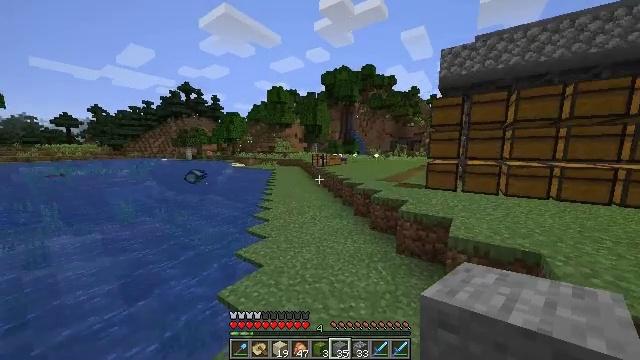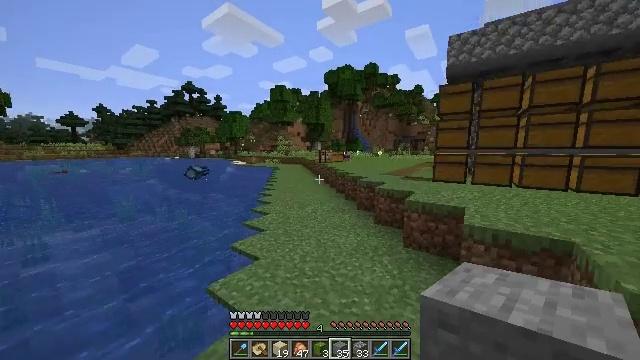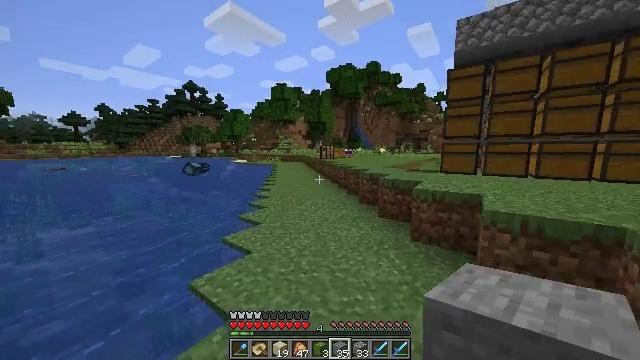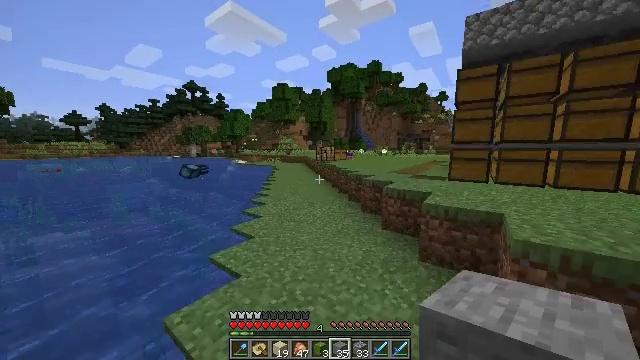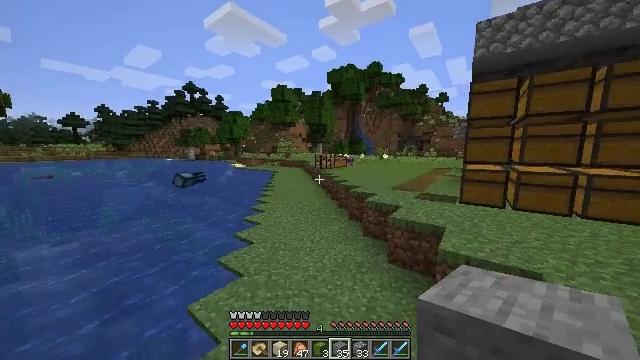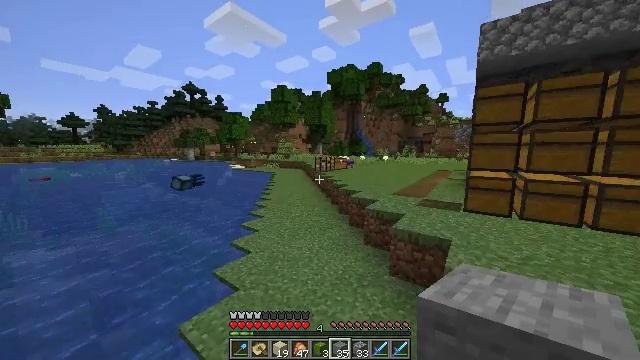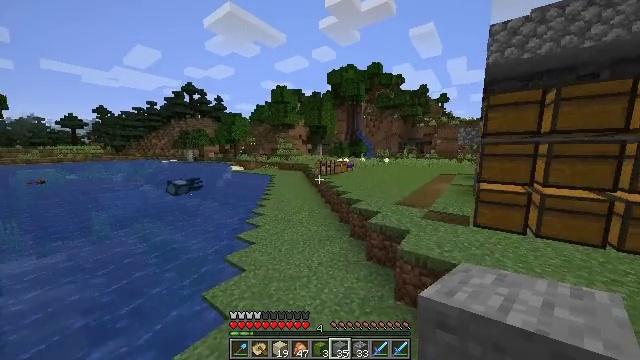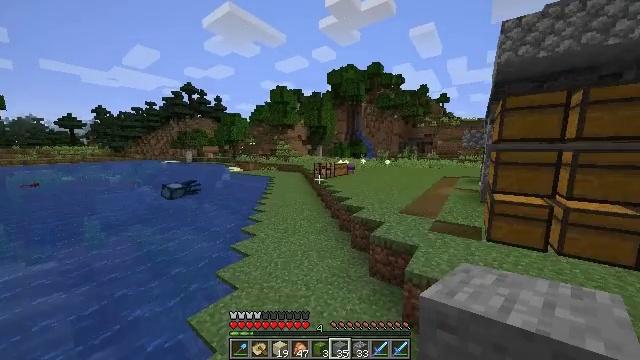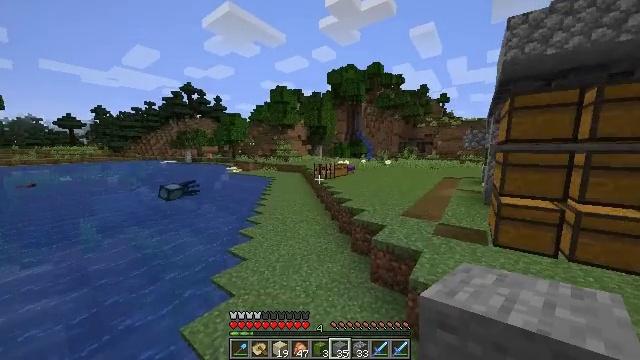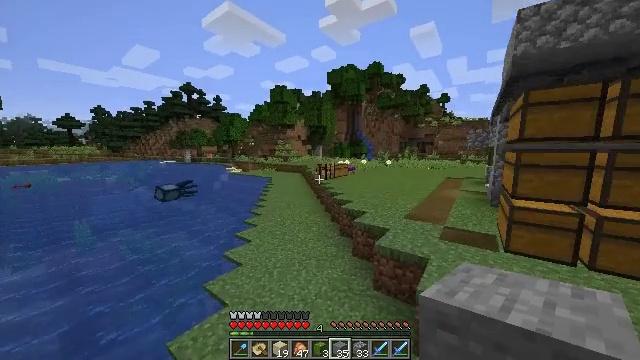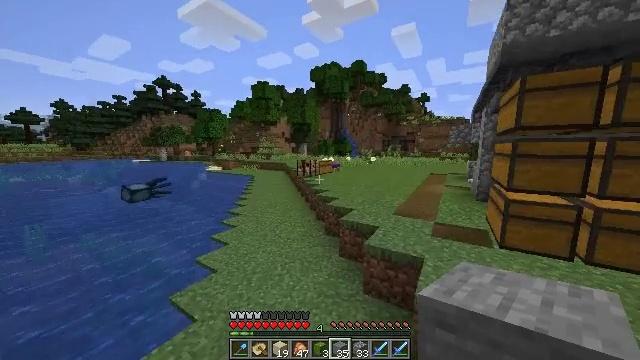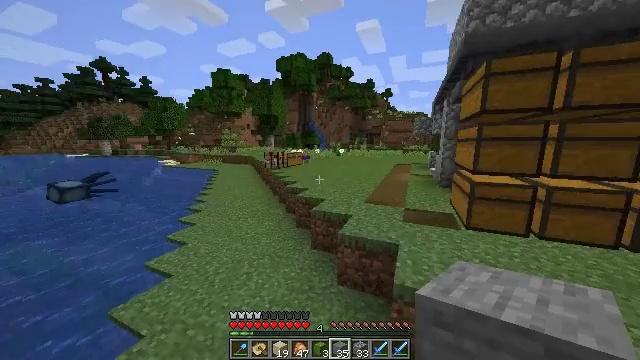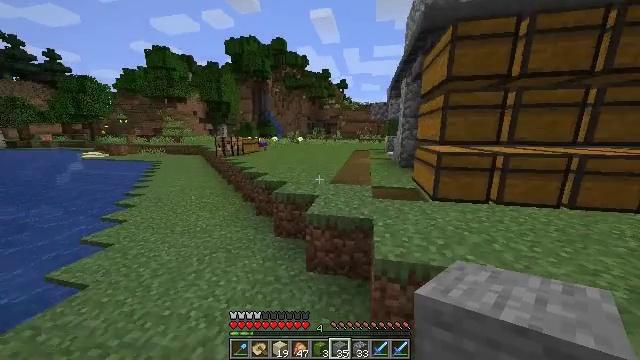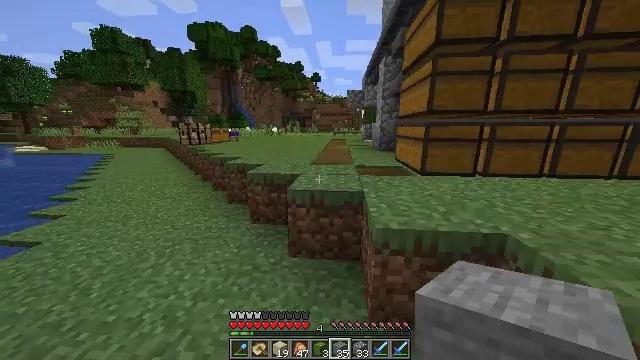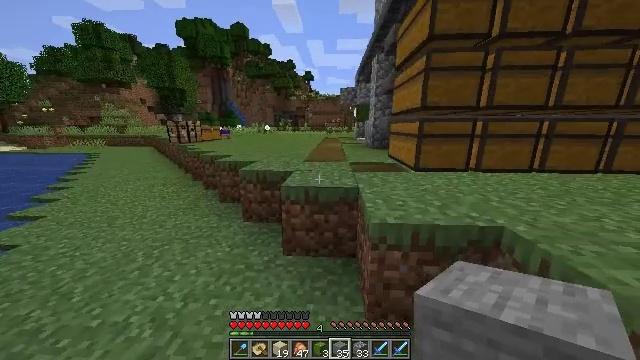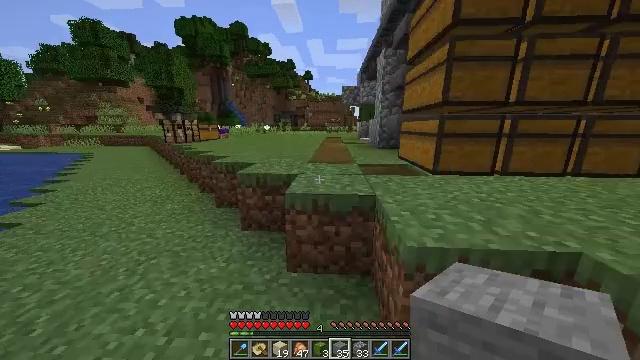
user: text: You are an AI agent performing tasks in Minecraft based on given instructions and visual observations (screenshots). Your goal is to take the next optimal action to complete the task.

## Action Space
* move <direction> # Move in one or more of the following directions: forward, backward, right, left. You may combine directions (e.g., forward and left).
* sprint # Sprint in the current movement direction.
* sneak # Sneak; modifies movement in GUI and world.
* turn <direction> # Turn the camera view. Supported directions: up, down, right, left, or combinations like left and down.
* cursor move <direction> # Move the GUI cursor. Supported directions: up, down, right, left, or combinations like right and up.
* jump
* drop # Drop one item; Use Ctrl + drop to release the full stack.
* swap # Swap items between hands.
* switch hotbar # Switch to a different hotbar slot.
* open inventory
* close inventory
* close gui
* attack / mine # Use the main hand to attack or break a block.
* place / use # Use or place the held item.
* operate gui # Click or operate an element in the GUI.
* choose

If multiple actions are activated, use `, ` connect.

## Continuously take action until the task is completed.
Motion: motion action
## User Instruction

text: Clear the sweet berry bush to collect the sweet berries.
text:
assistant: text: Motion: move forward, jump
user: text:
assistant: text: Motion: move forward, jump
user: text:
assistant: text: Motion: move forward, jump
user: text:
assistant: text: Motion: move forward, sprint, jump
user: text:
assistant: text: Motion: move forward, sprint, jump
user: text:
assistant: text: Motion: move forward, jump
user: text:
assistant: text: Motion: move forward, jump
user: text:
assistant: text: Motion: move forward, jump
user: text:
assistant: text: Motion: move forward, jump
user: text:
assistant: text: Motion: move forward, turn right, jump
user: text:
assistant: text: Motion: move forward, turn right and down, jump
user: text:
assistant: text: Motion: move forward, turn right and down, jump
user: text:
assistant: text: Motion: move forward, turn right and down, jump
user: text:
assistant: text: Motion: move forward, turn right, jump
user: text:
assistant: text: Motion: move forward, jump
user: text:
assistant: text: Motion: move forward, sprint, jump
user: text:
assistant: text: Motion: move forward, sprint, jump
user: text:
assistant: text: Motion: move forward, jump
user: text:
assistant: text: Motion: move forward, jump
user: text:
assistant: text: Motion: move forward, jump
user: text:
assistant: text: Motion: move forward, turn left, jump
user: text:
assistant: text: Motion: move forward, jump
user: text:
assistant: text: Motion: move forward, turn left, jump
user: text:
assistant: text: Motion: move forward, turn left, jump
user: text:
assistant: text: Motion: move forward, sprint, turn left, jump
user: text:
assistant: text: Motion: move forward, sprint, turn left, jump
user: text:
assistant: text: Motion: move forward, sprint, turn left, jump
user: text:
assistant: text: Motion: move forward, turn left and up, jump
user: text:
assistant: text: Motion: move forward, turn left, jump
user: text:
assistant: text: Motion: move forward, turn left, jump